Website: home-depot
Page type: account-dashboard
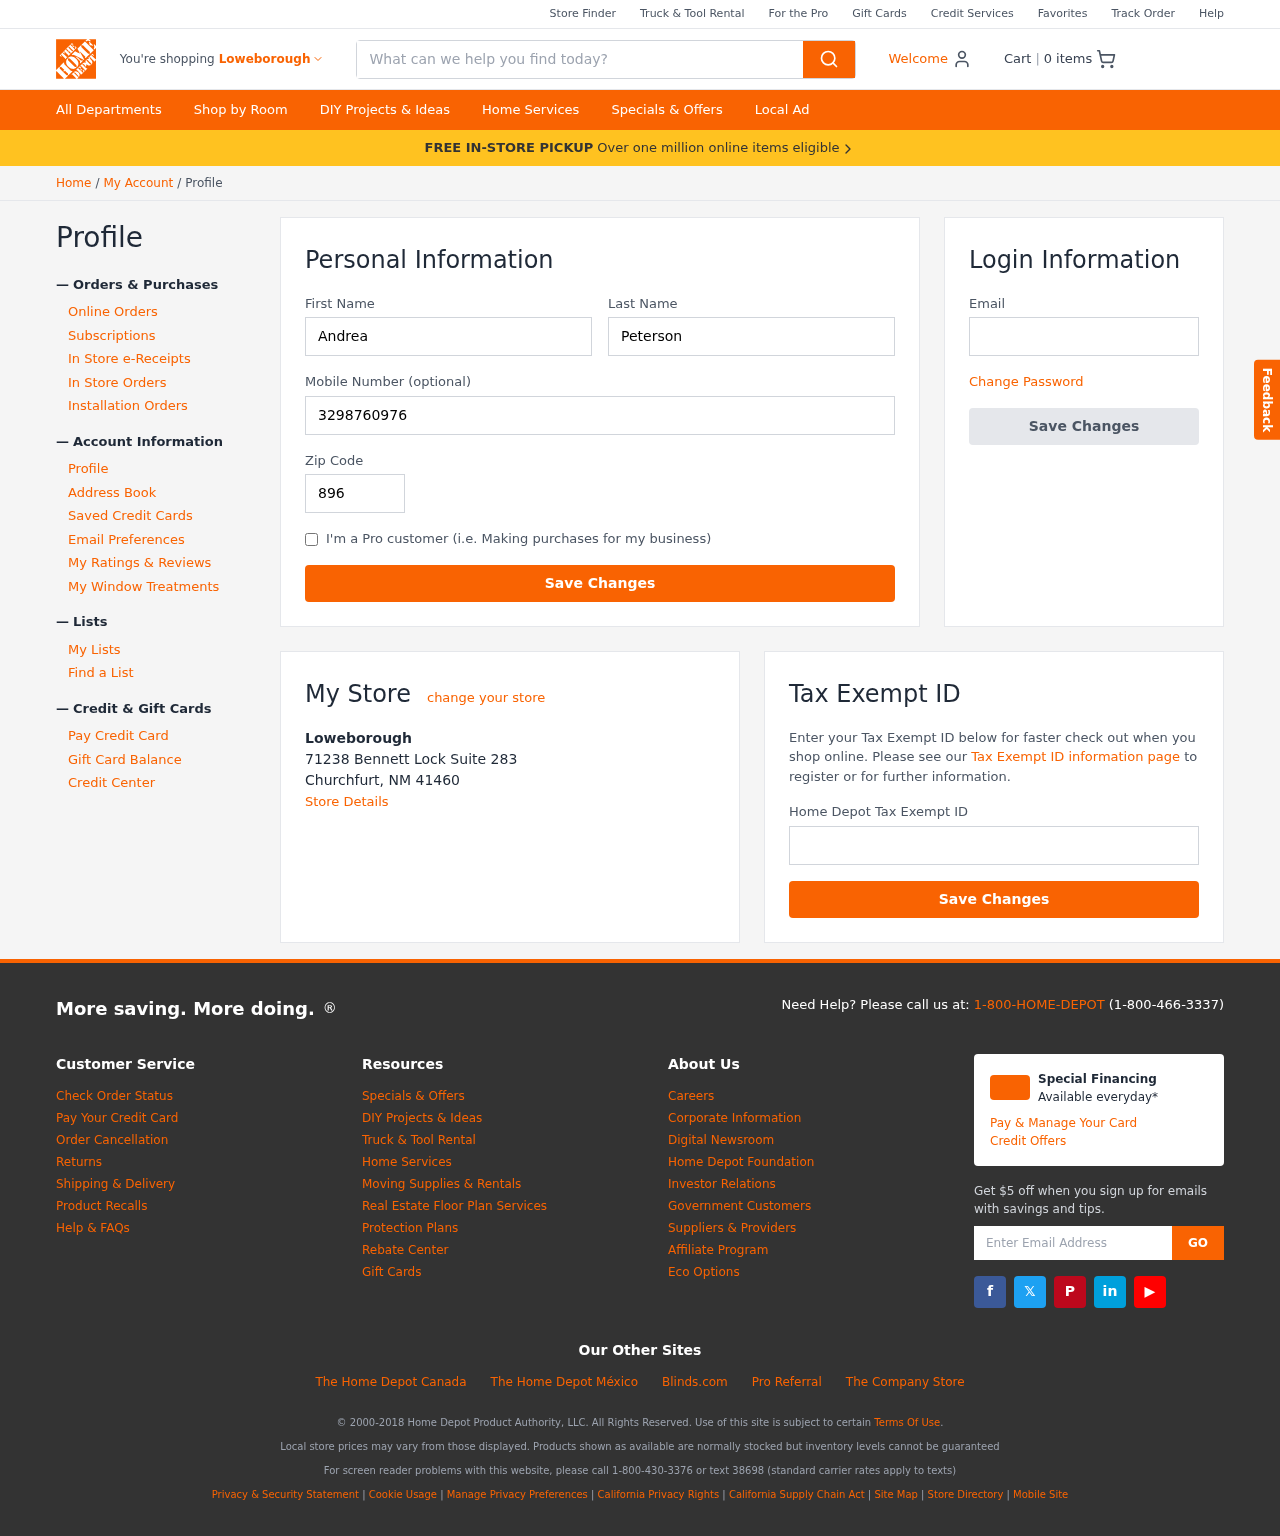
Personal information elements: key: PII_CITY
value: Loweborough
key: PII_EMAIL
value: andrea.peterson@yahoo.com
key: PII_FIRSTNAME
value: Andrea
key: PII_LASTNAME
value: Peterson
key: PII_LOCATION1_CITY_STATE_ZIP
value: Churchfurt, NM 41460
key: PII_LOCATION1_NAME
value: Loweborough
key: PII_LOCATION1_STREET
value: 71238 Bennett Lock Suite 283
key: PII_PHONE
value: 3298760976
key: PII_POSTCODE
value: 89648
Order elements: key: ORDER_NUM_ITEMS
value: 0
Search elements: key: HEADER_SEARCH
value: What can we help you find today?